Aerial crown-view tile of a tropical tree (Barro Colorado Island, Panama), acquired 20250414:
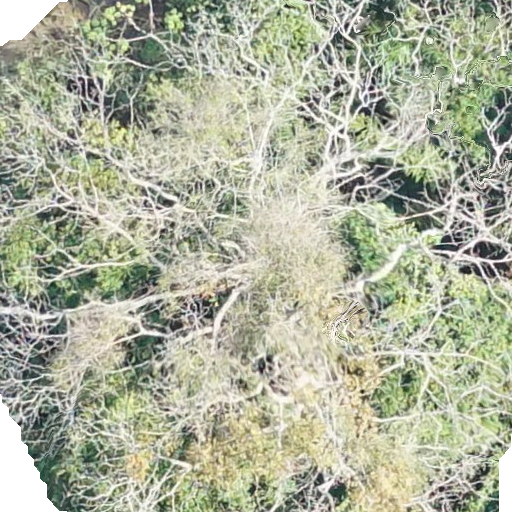
Species: Dipteryx oleifera
GBIF accepted scientific name: Dipteryx oleifera
Crown area: 507.993 m²